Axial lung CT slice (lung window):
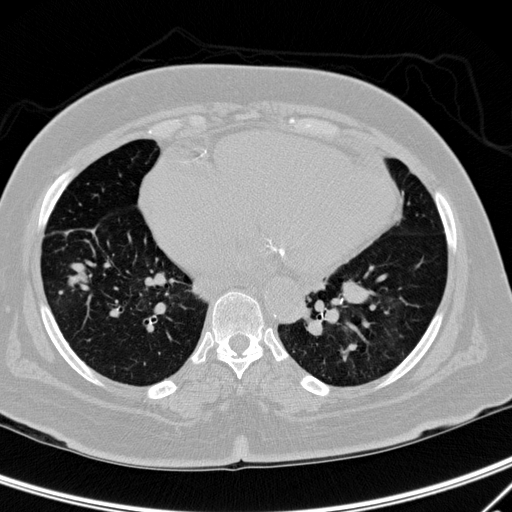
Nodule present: no